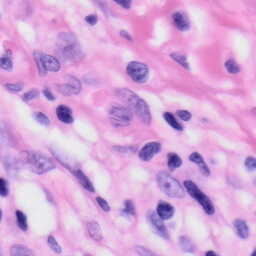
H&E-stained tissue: Skin